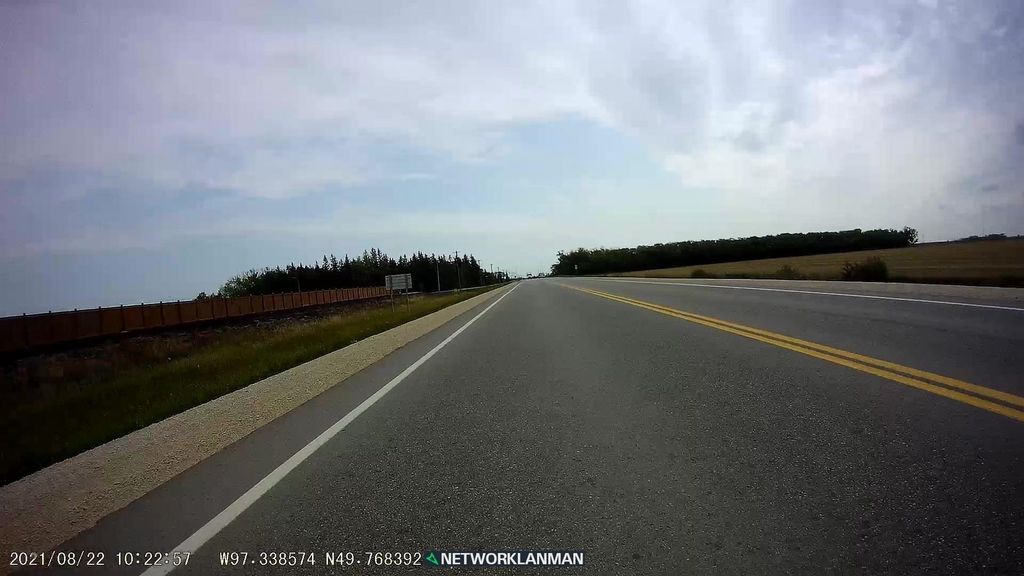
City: winnipeg